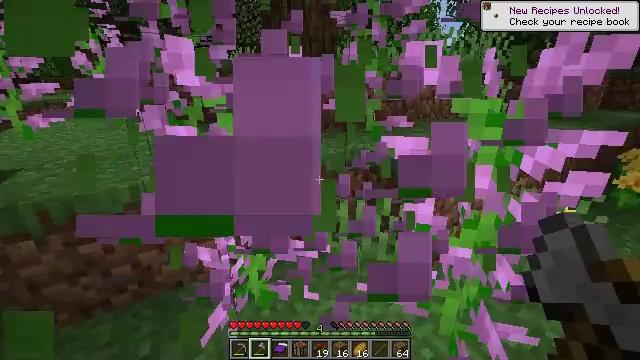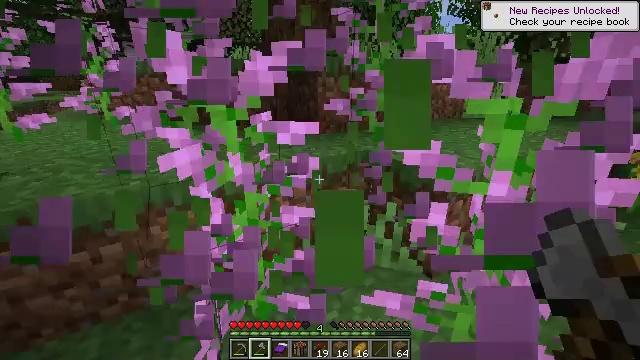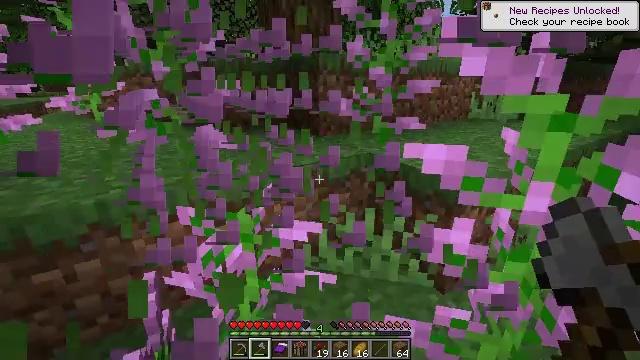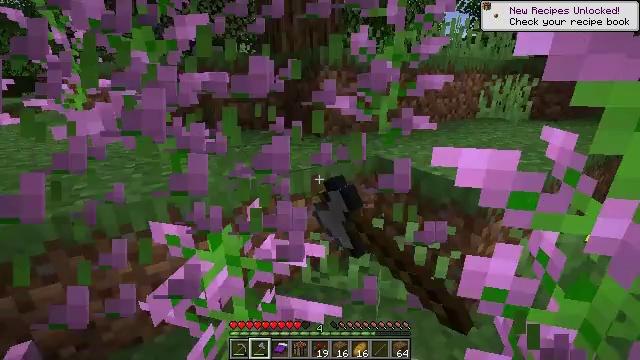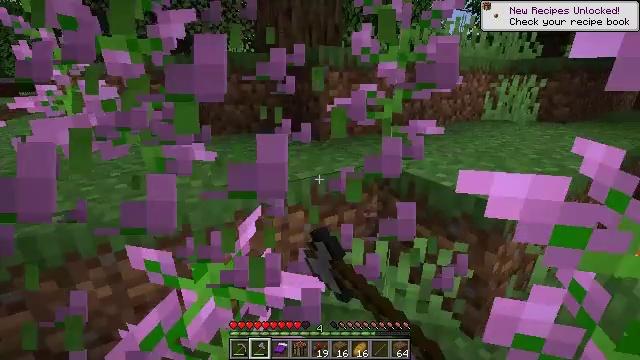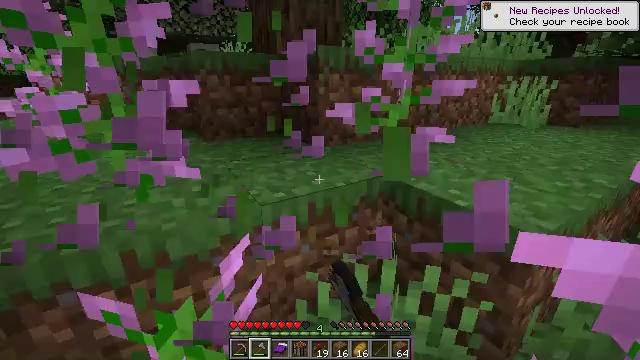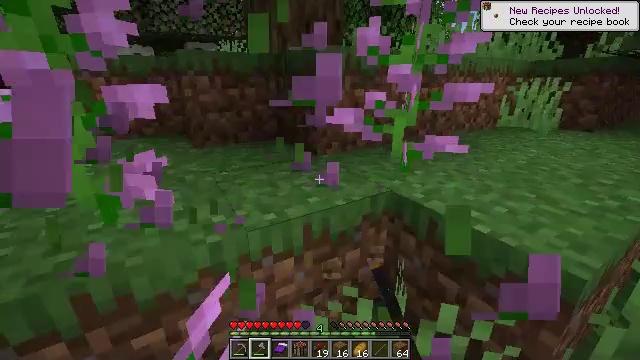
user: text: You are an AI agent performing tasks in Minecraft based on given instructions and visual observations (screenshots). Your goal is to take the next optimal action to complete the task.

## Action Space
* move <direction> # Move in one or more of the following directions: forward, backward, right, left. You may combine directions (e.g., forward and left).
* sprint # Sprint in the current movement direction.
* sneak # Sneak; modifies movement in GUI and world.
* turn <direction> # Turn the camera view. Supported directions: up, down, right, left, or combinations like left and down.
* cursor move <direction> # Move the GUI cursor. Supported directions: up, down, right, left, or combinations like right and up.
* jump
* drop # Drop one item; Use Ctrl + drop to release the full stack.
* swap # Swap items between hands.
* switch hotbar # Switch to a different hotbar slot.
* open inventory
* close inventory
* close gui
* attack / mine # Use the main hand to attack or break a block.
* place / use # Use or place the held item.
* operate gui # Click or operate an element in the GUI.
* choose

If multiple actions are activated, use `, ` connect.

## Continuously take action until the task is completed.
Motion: motion action
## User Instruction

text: Collect lilac by left-clicking.
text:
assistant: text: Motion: move forward
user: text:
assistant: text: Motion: move forward, attack / mine
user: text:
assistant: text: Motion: move forward, attack / mine
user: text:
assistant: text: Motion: move forward, attack / mine
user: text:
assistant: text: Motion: move forward, attack / mine
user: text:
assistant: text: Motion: move forward
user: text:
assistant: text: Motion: no_op